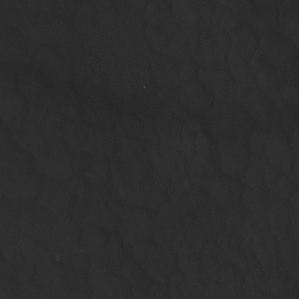
Label: non_frost